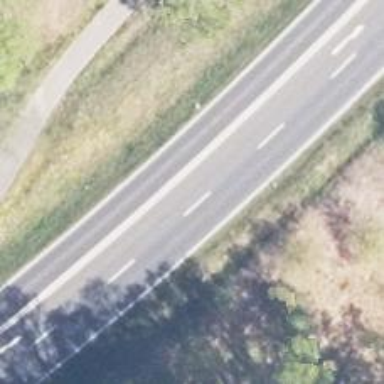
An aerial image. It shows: Asphalt road classified as primary highway.